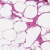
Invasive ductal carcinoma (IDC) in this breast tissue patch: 0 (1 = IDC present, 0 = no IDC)